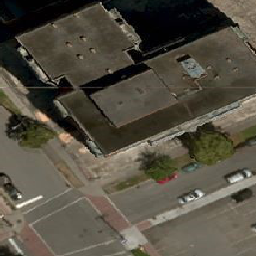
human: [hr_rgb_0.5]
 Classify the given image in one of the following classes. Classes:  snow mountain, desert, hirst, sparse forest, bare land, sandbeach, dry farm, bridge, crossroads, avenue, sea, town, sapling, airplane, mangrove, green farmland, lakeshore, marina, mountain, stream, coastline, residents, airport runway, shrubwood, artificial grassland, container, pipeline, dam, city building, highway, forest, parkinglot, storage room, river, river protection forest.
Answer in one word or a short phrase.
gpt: city building